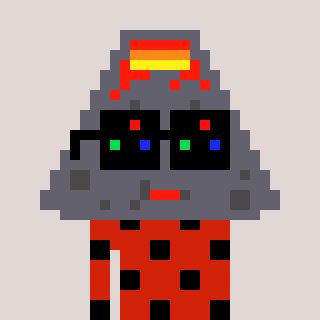
a pixel art character with square black sunglasses, a volcano-shaped head and a red-colored body on a warm background